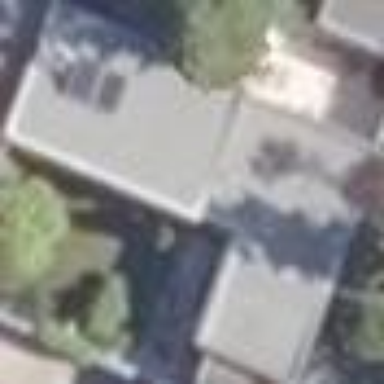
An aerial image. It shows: Flat-roofed house.